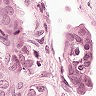
Metastatic tissue present: yes